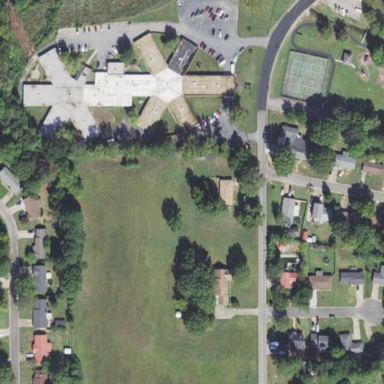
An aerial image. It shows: Nursing home.